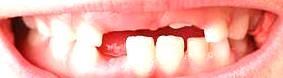
Condition: hypodontia